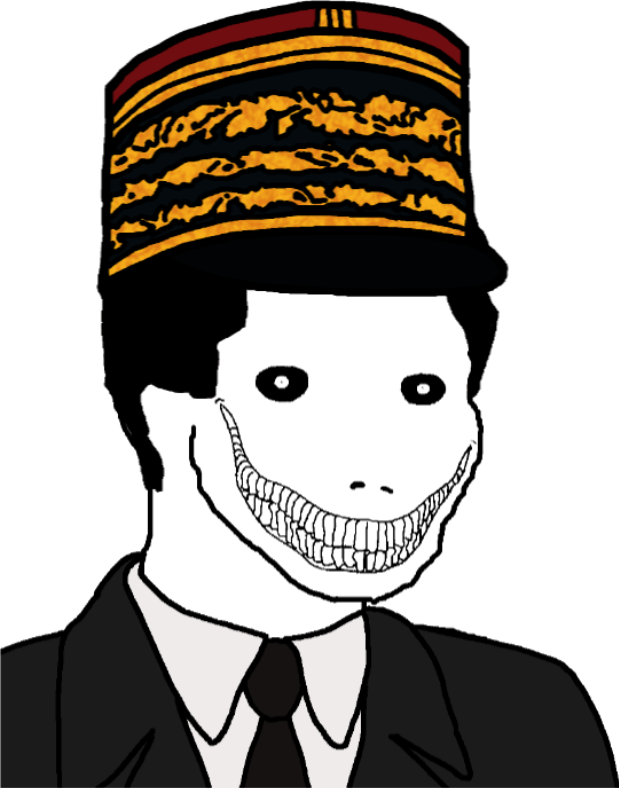
Label: 5_Oomer